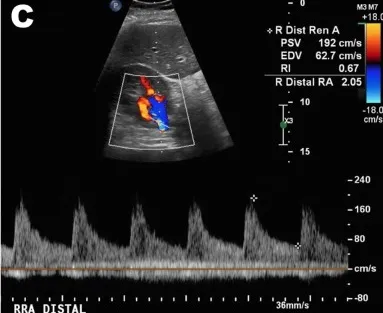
Right distal.
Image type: radiology (ultrasound)